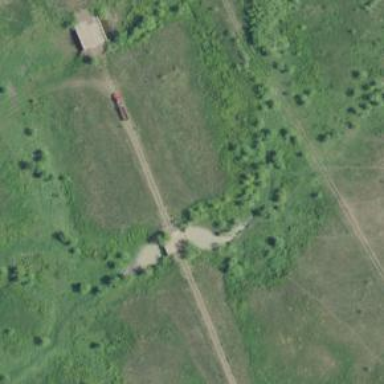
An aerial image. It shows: Track road with bridge.